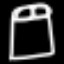
Label: bed